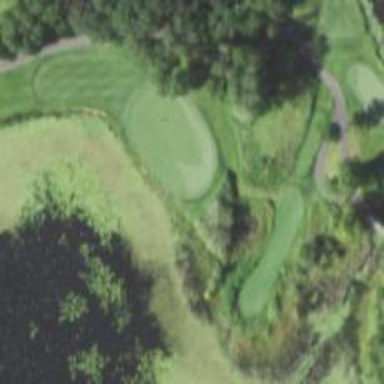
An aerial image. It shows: Golf hole.